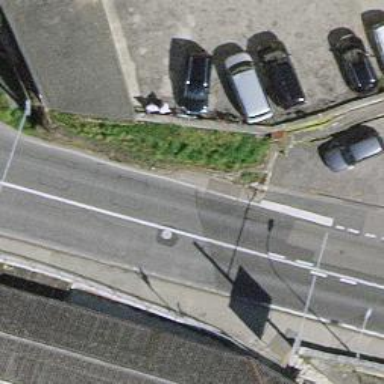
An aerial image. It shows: Grit bin.